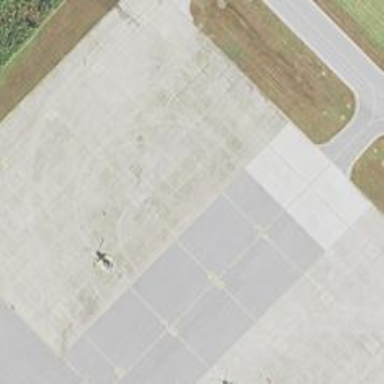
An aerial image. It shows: Image of helipad at airport.